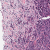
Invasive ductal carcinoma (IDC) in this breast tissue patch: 1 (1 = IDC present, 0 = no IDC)